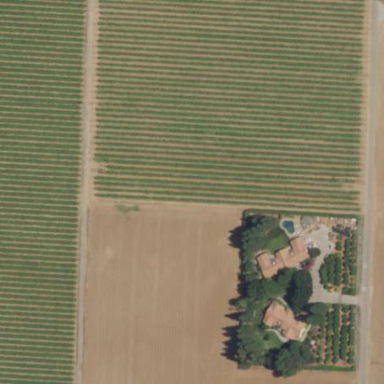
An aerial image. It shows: Agricultural property featuring vineyard.